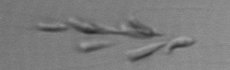
Label: Dinobryon